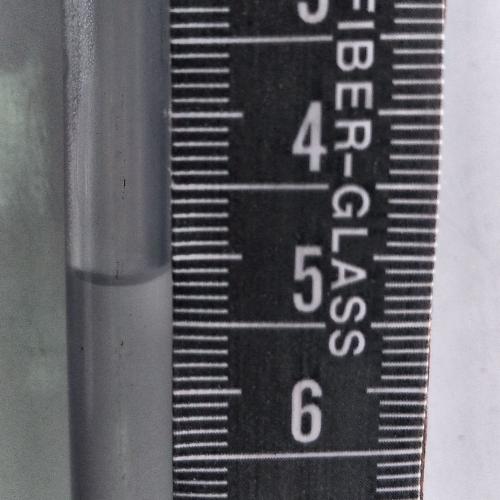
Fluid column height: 5.2 cm